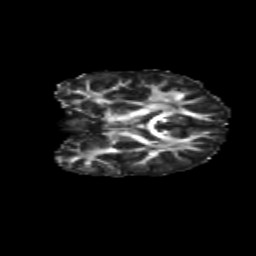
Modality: FA
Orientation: coronal
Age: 9
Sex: male
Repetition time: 9.512 s
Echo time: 0.089 s